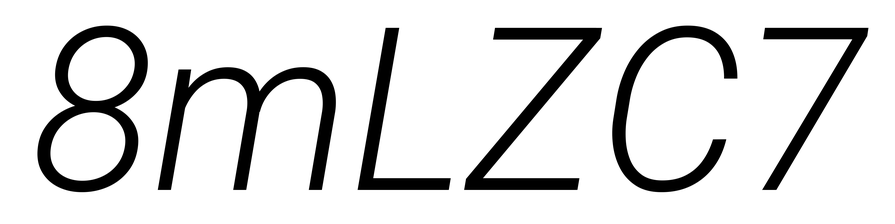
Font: Roboto-Italic_Light_Italic